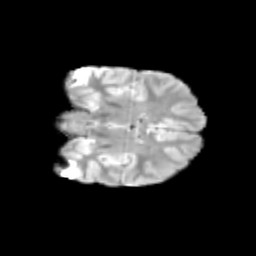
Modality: T2w
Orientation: coronal
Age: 14
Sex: female
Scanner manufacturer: siemens
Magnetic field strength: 3 T
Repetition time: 3.8 s
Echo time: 0.07 s